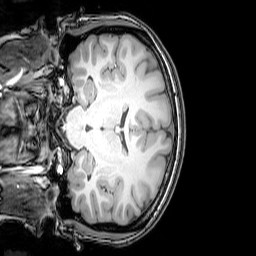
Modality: T1w
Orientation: coronal
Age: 23
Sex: female
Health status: healthy
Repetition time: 0.081 s
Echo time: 0.037 s